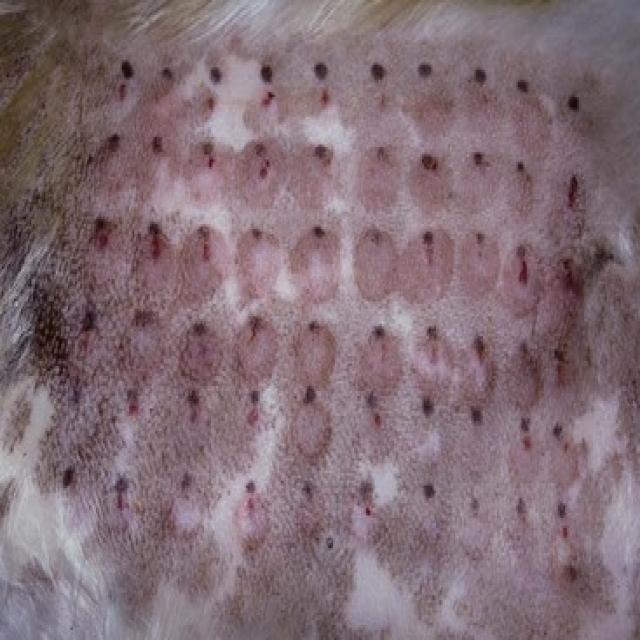
Canine hypersensitivity reaction — allergic skin response with urticaria, erythema, pruritus, and angioedema. May be food, environmental, or flea allergy related.